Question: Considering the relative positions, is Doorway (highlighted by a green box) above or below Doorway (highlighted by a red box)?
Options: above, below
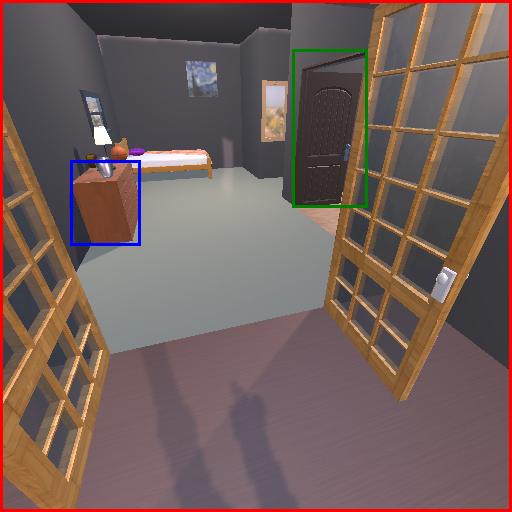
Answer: above